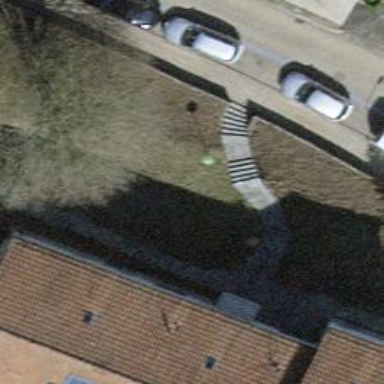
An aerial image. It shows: Road with steps.